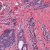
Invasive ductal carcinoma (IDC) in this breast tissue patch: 0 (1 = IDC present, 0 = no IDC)